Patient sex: M
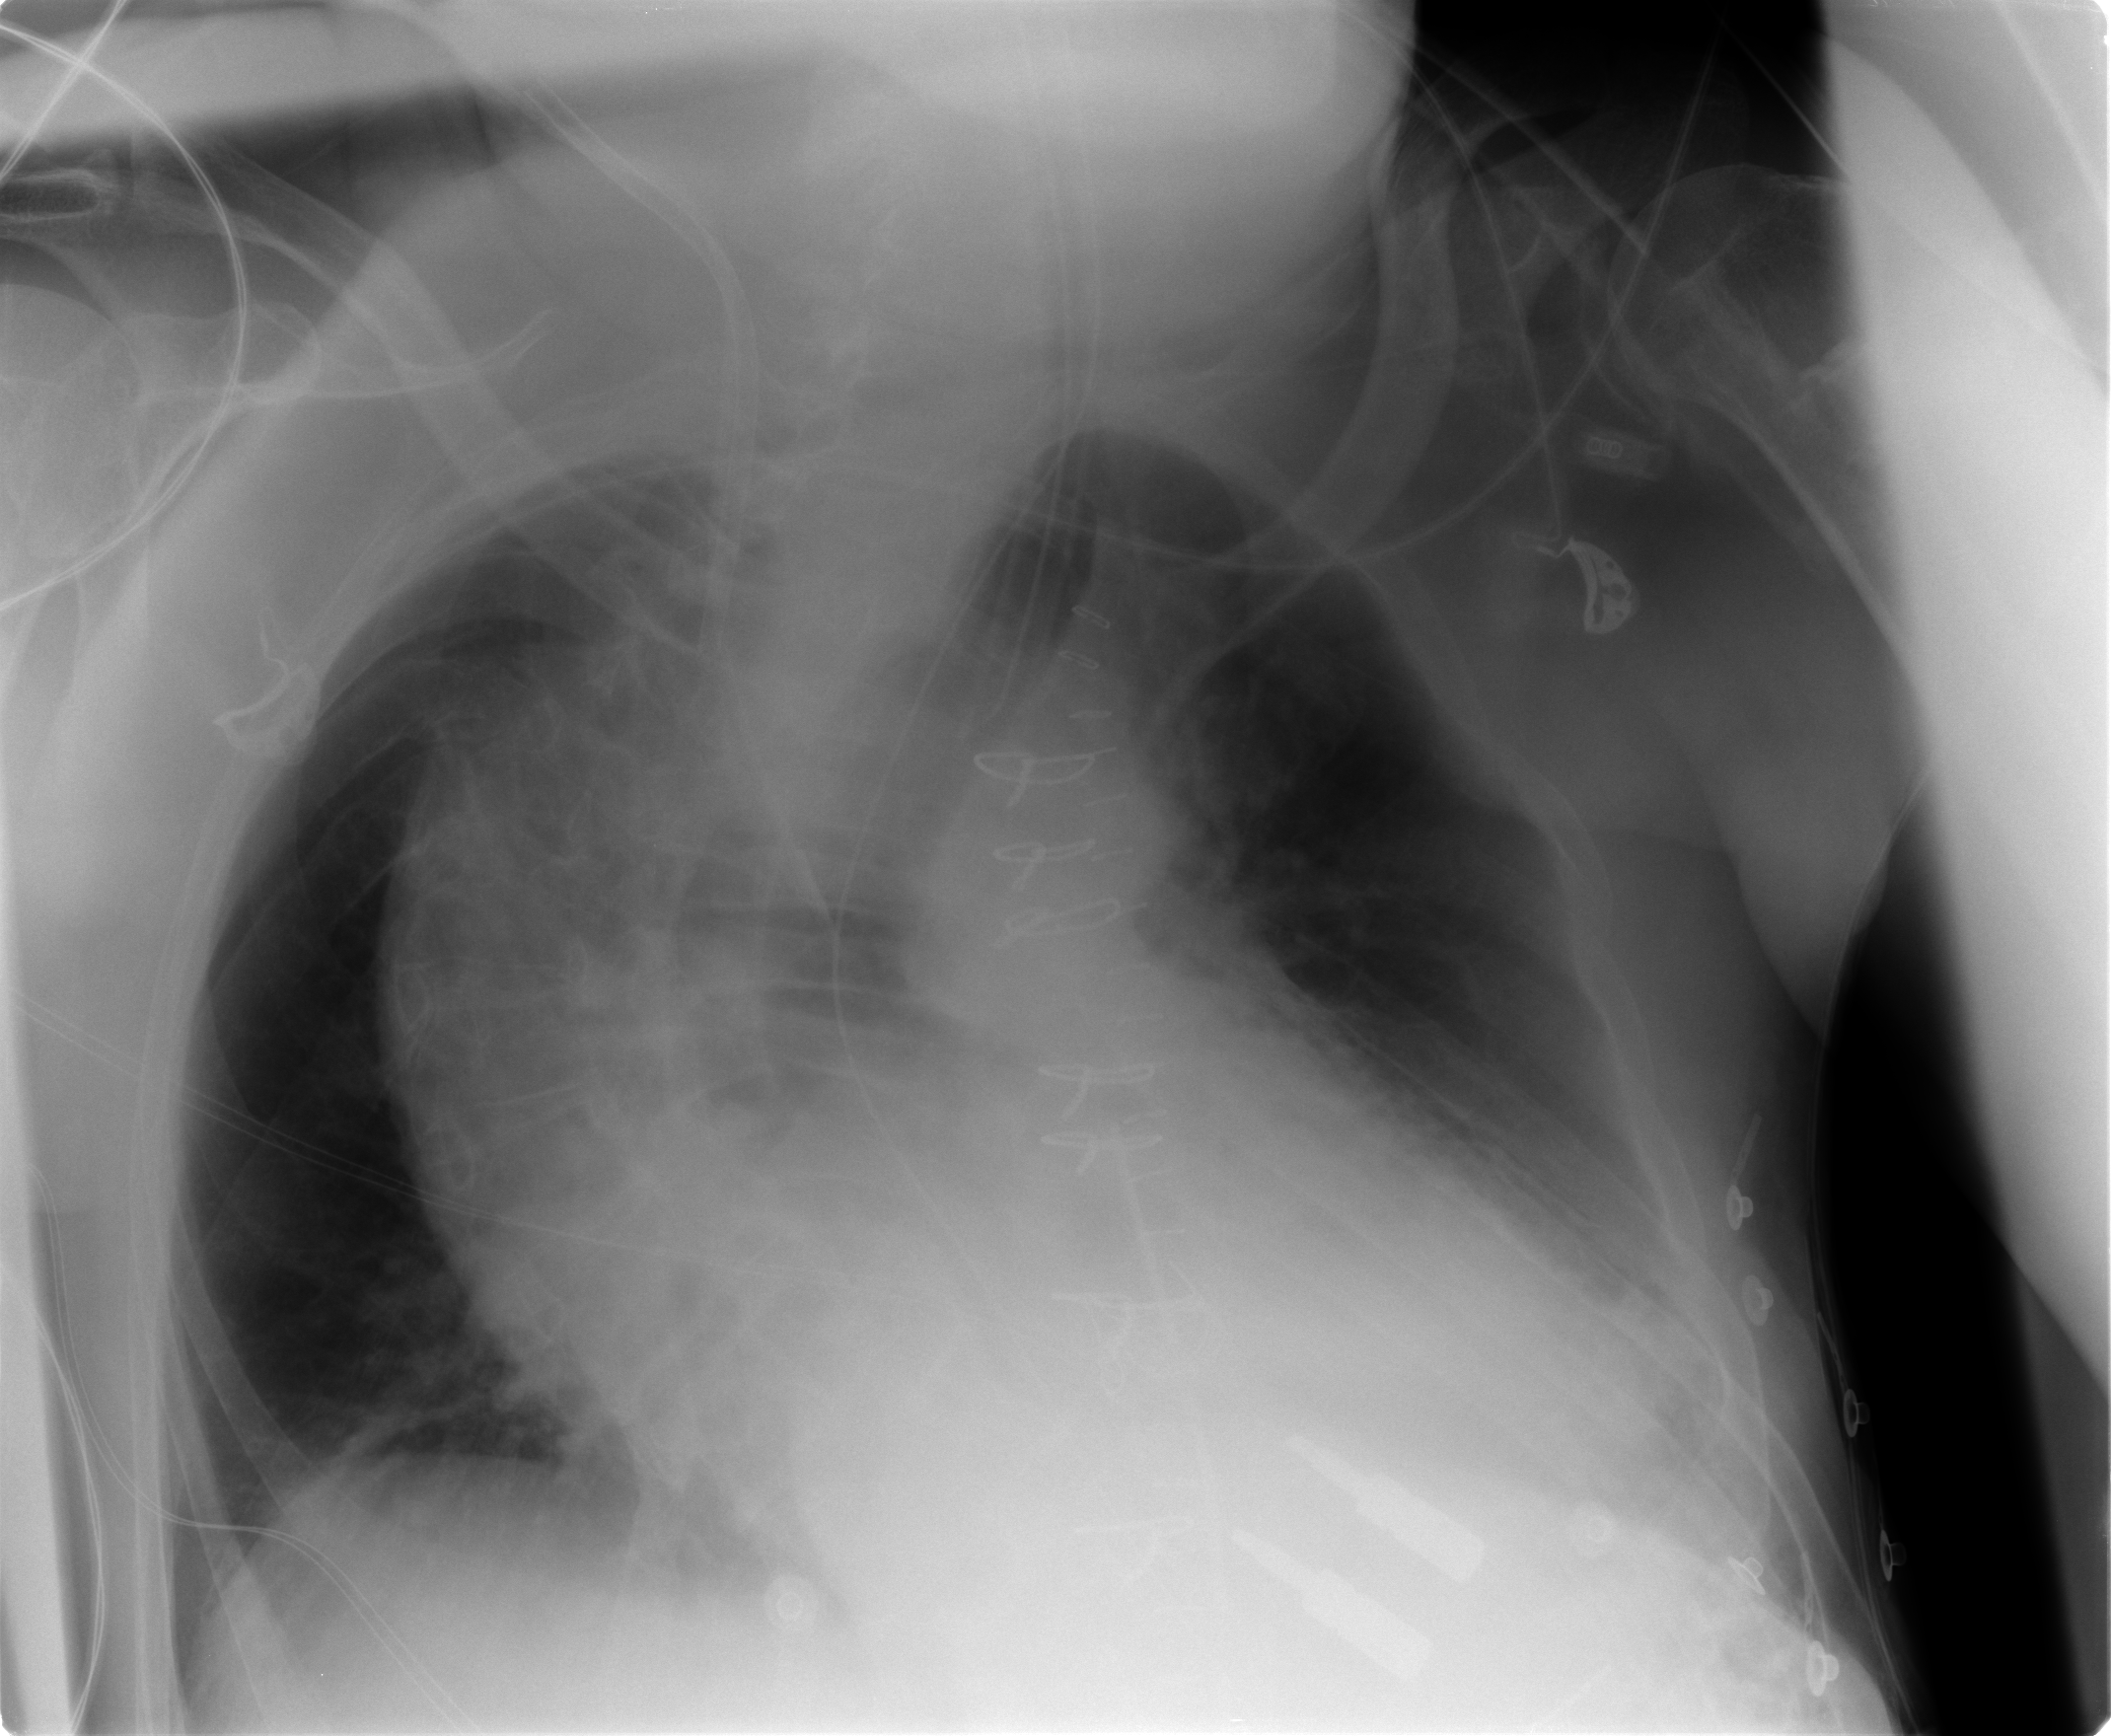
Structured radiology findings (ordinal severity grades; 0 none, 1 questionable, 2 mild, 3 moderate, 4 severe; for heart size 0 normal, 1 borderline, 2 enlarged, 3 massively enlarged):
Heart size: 0
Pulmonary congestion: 2
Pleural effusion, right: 0
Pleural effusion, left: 1
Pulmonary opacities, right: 0
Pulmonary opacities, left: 0
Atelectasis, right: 2
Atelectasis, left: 2